Field crop: maize
Growth stage: 2
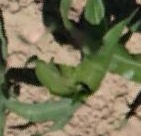
Species: maize